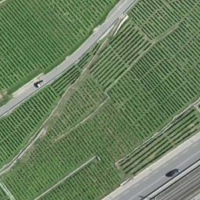
EUNIS habitat code: 40
Species observed at this site:
Rubus caesius